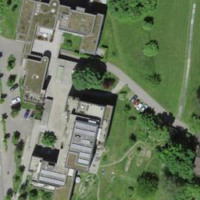
EUNIS habitat code: 55
Species observed at this site:
Rumex sanguineus
Circaea lutetiana
Campanula glomerata